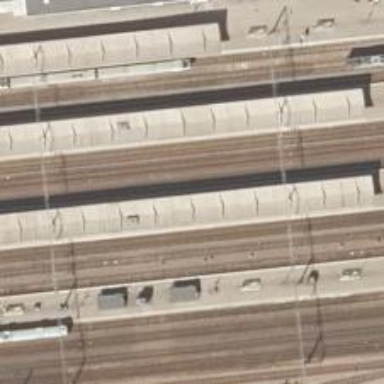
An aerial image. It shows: Platform edge at railway station.